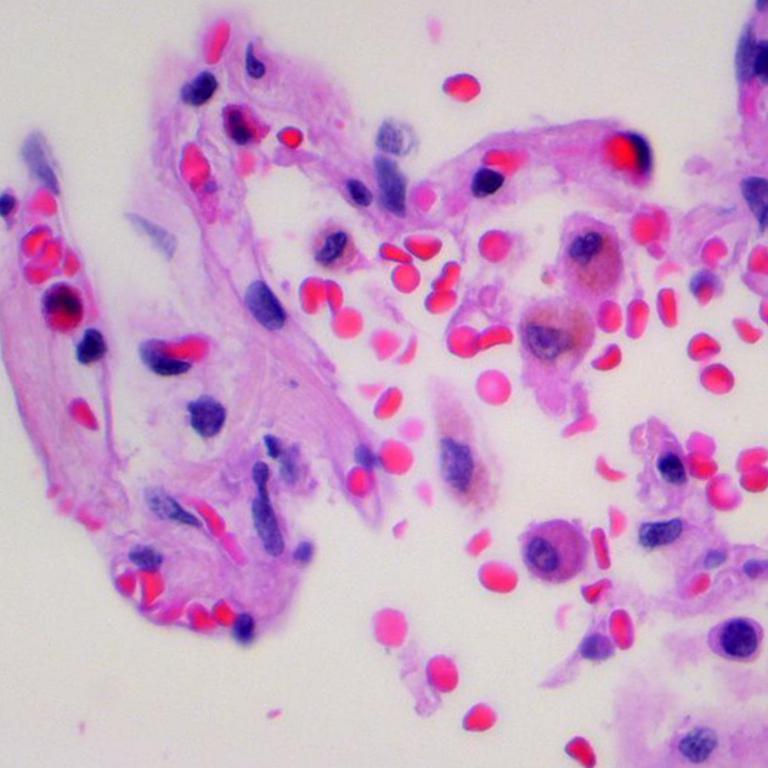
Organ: lung
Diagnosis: benign